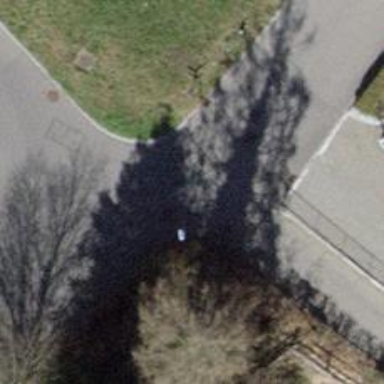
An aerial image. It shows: Residential road with no sidewalk.